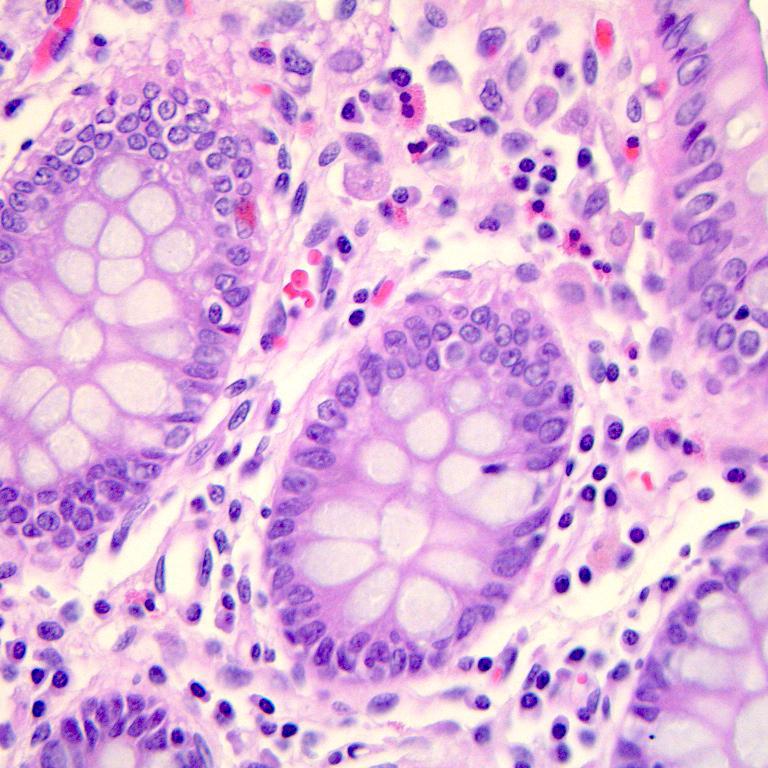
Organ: colon
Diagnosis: benign